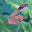
Label: 6